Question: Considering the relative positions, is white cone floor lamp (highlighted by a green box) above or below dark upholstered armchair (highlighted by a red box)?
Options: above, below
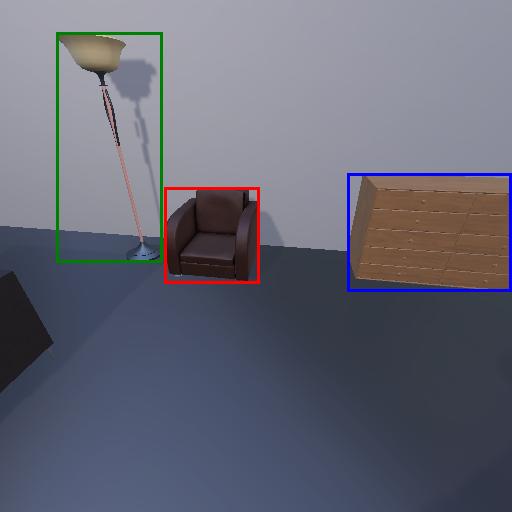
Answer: above